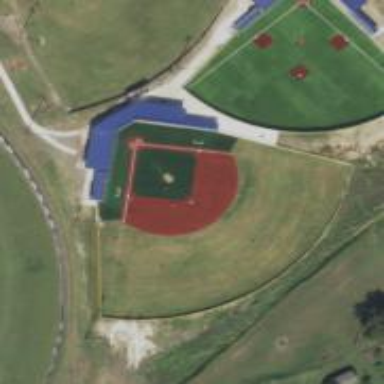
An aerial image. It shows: Baseball pitch for leisure and sports activities.